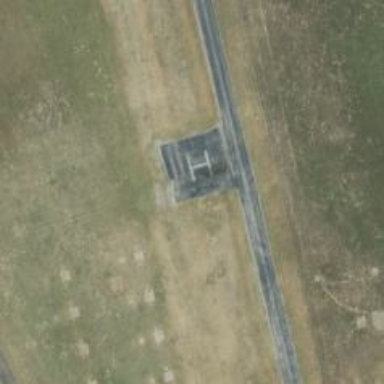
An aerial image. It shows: Image showing helipad at airport.